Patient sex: M
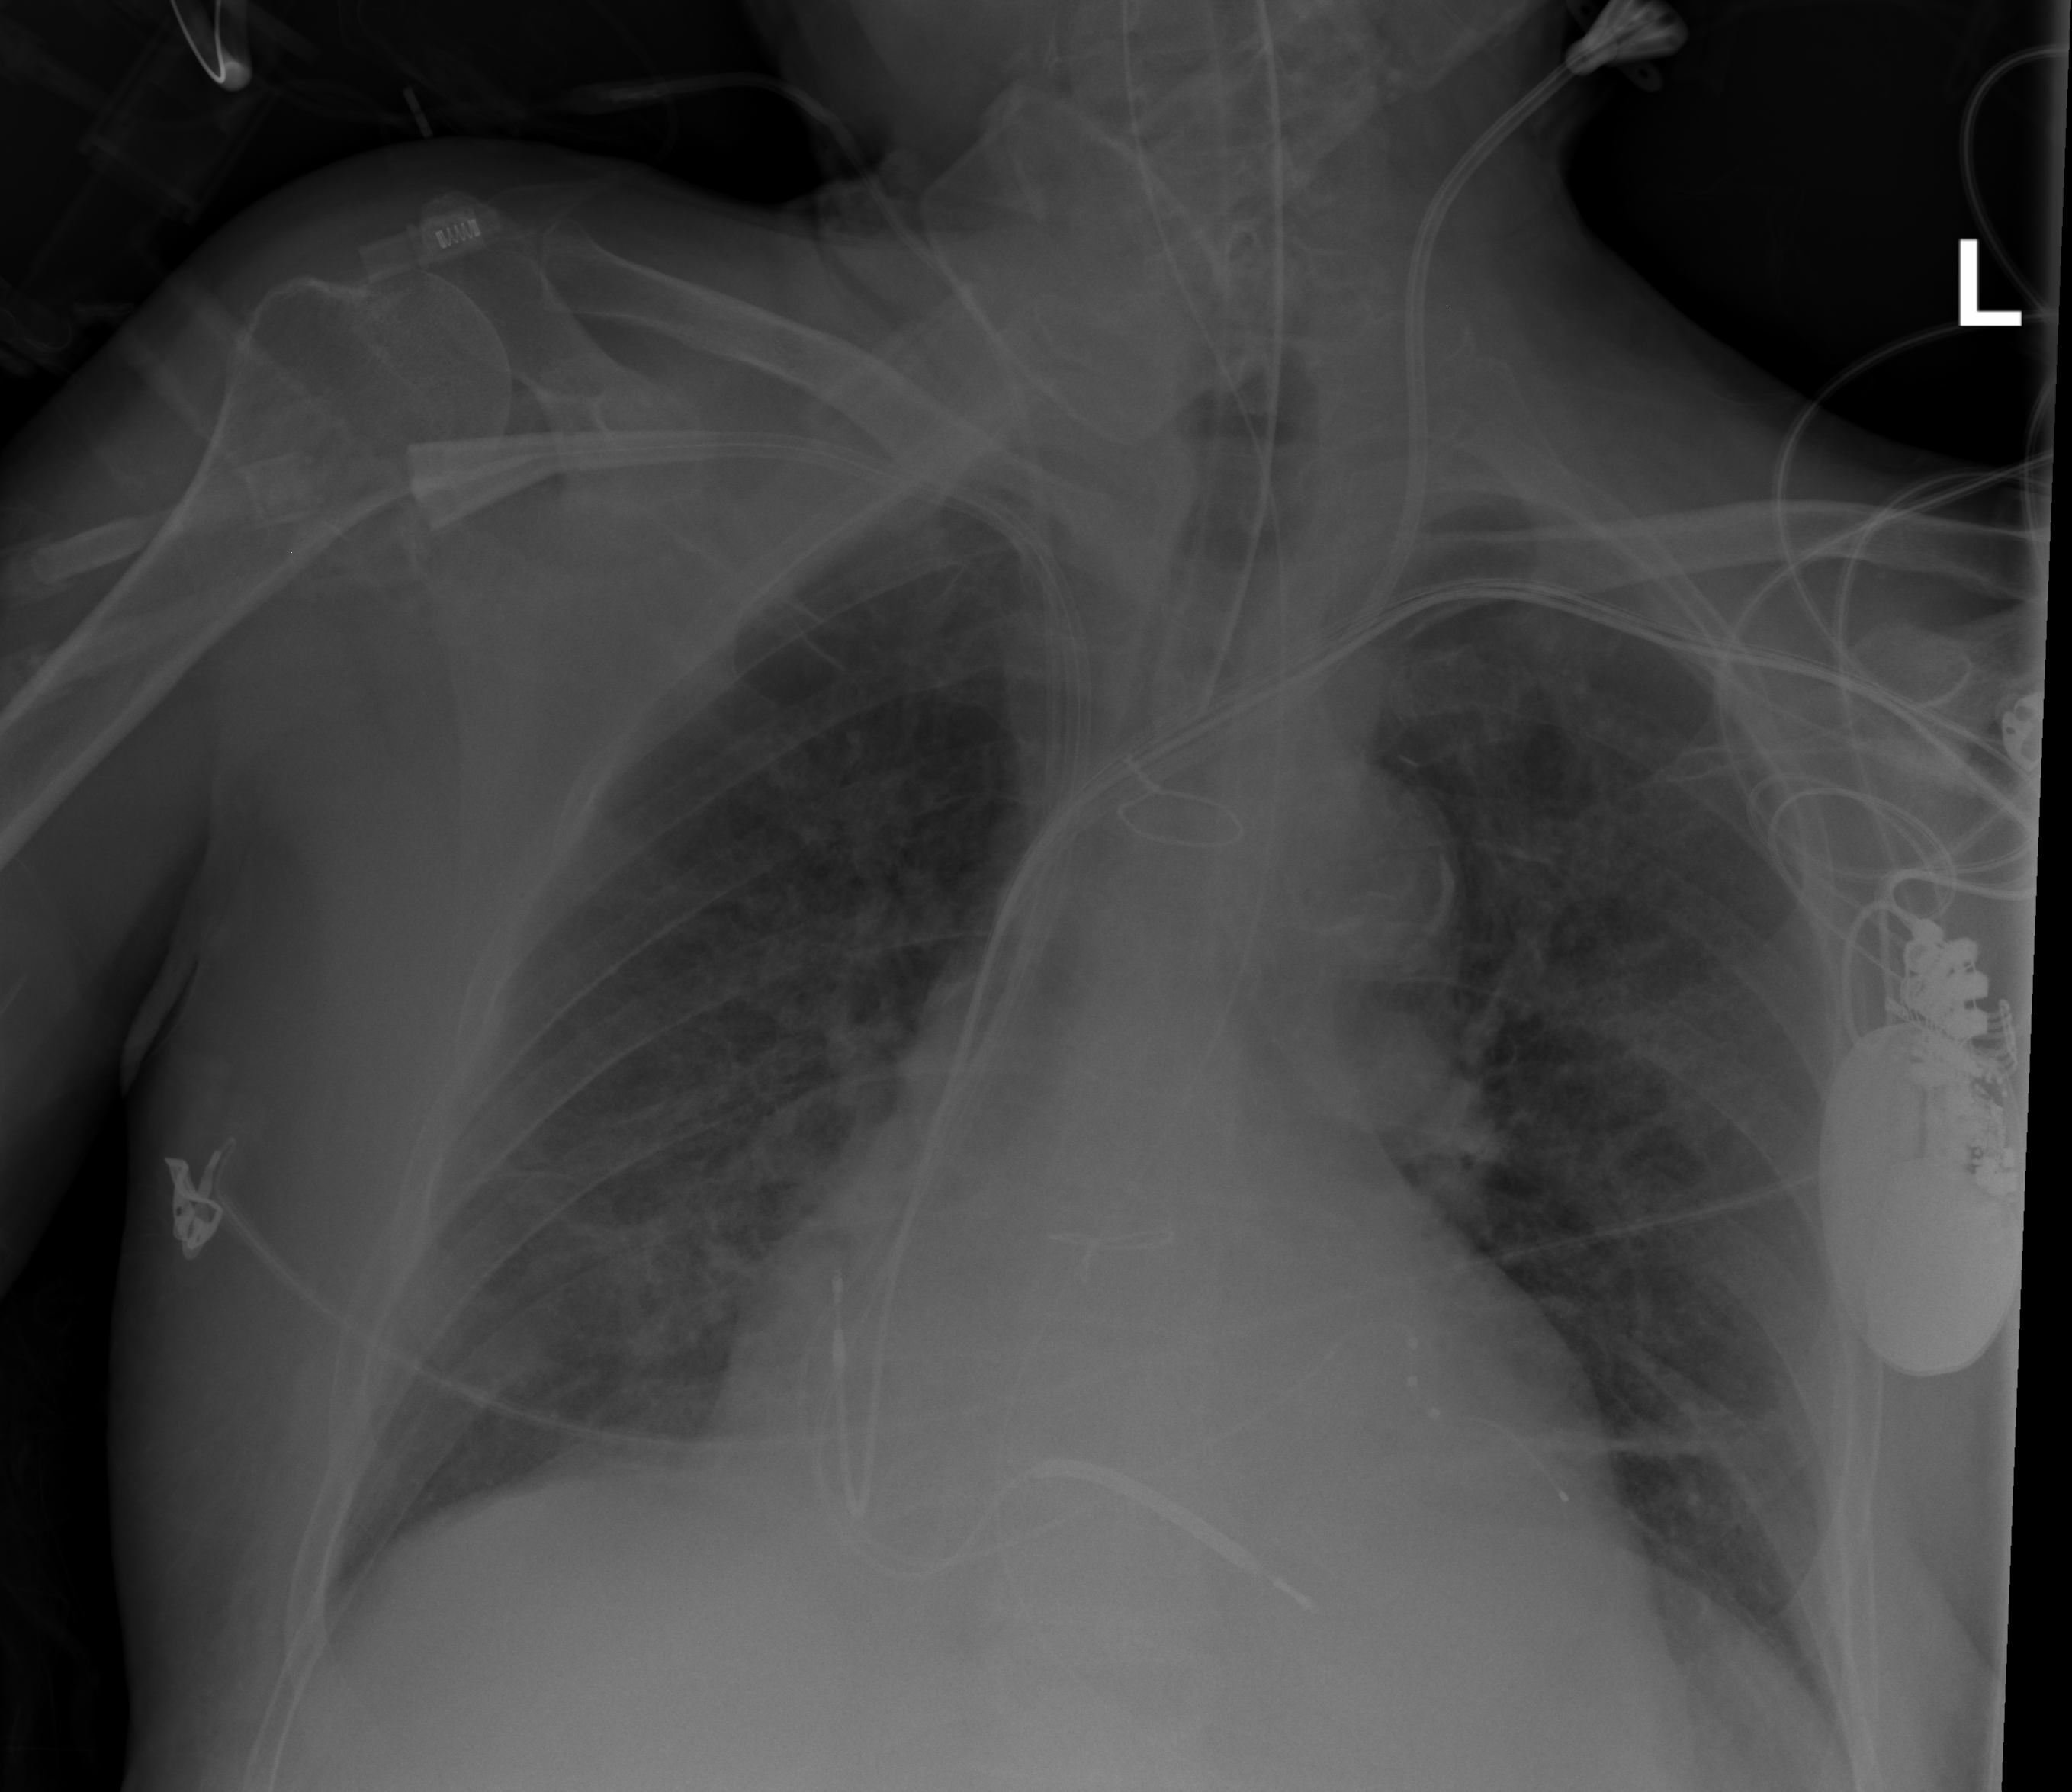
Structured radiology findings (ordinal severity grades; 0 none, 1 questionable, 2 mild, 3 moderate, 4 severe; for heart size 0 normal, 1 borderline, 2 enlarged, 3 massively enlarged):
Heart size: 2
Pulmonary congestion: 2
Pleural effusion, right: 0
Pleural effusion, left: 0
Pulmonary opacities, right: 2
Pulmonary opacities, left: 2
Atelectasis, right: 2
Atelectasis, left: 2